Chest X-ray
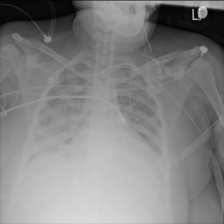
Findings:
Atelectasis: negative
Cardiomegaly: negative
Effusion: negative
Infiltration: negative
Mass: negative
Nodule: negative
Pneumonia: negative
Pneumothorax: negative
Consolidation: negative
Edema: negative
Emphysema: negative
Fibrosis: negative
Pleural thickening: negative
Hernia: negative